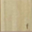
Piece: xx